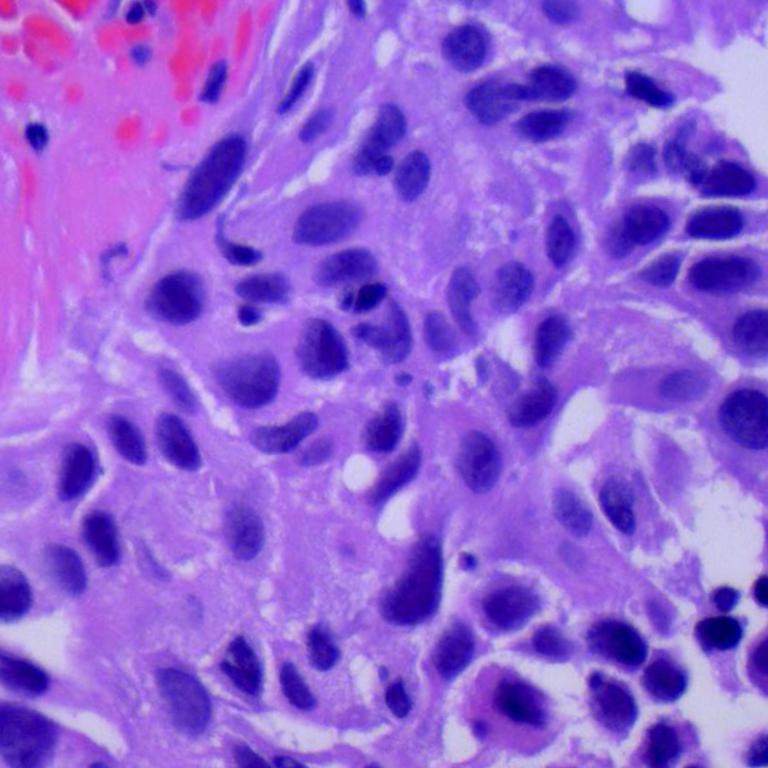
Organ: lung
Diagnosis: squamous carcinomas